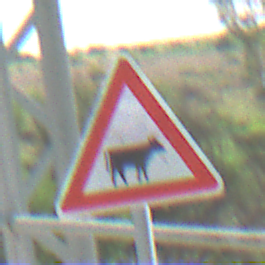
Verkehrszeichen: ViehtriebLinks
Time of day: MorningAfternoon
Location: Outdoor (Special)
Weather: Clear
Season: NotSpecified
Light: Natural